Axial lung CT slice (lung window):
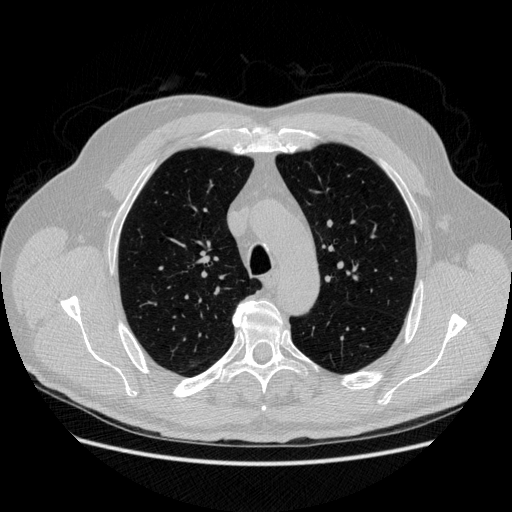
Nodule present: no